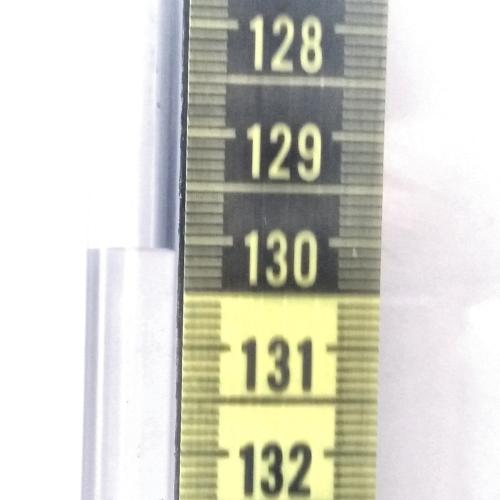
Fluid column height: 130.1 cm